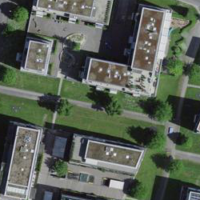
EUNIS habitat code: 54
Species observed at this site:
Salvia glutinosa